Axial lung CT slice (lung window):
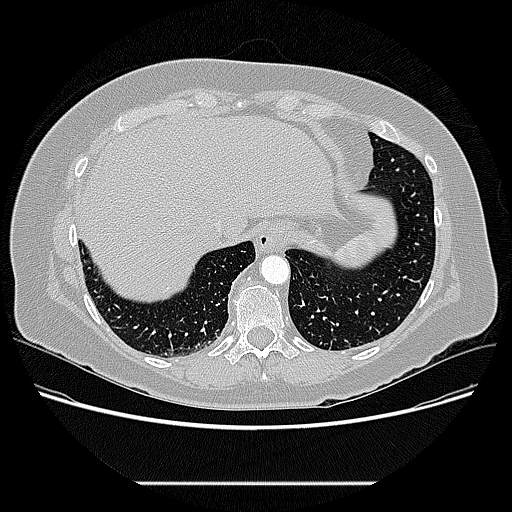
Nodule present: no